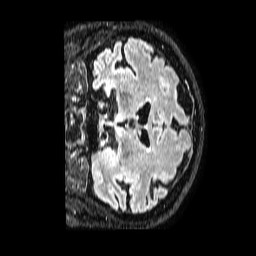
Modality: FLAIR
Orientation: coronal
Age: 55
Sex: male
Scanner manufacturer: philips
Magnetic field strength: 1.5 T
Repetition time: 4.8 s
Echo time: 0.3 s